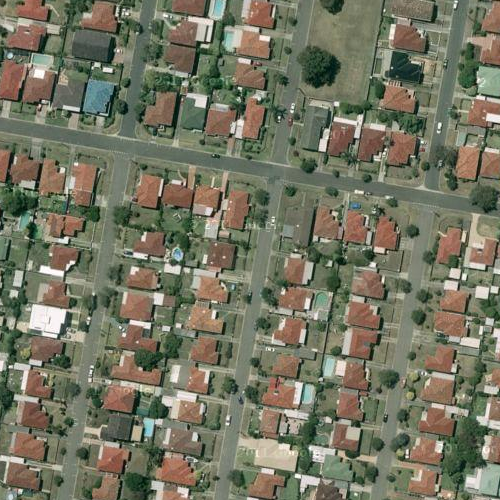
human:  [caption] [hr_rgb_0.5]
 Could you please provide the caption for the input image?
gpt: Lots of houses arranged neatly in the residential area and divided into rectangles by some roads .

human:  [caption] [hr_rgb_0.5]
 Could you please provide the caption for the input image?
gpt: Many houses arranged densely and divided into rectangles by some roads .

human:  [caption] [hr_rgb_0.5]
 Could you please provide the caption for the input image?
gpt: This is a residential area with many houses neatly arranged and divided into rectangles by some roads .

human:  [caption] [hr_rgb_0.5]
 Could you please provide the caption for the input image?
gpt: A residential area with many houses arranged neatly .

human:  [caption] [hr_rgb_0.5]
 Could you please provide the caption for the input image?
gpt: There are many houses arranged neatly and divided into rectangles by some roads .